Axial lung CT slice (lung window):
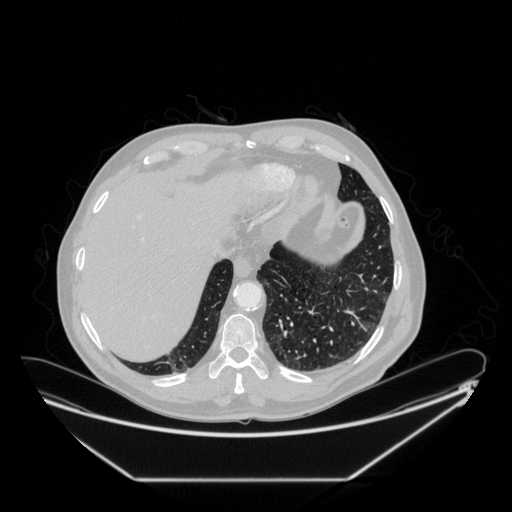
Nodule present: no